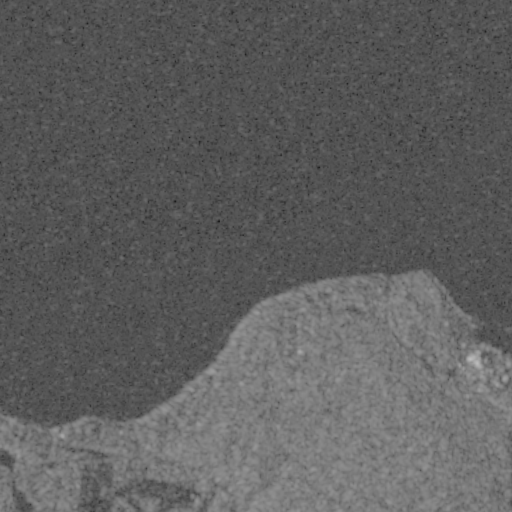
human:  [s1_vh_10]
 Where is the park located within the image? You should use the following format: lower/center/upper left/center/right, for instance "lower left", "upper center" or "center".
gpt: The park is located in the lower of the image.
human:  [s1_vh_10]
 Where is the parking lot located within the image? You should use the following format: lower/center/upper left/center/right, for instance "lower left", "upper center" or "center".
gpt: The parking lot is located in the lower left of the image.
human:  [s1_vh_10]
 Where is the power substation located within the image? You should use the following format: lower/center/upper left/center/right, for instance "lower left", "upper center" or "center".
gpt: The power substation is located in the lower right of the image.
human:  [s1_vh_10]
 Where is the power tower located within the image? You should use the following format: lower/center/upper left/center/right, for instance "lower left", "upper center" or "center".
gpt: The power tower is located in the lower right of the image.
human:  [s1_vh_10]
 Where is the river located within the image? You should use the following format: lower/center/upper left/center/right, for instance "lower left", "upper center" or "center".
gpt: The river is located in the lower left of the image.
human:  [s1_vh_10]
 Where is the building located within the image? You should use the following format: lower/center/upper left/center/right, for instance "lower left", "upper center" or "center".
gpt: There is no building in the image.

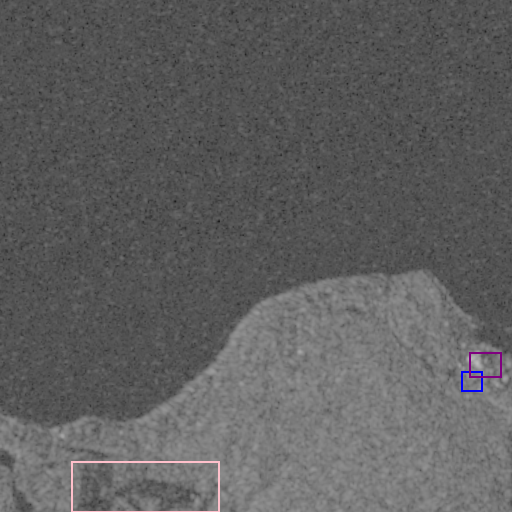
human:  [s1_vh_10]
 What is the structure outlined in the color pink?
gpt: The structure outlined in pink is a park.
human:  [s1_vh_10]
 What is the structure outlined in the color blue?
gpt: The structure outlined in blue is a power substation.
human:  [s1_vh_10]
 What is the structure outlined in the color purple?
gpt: The structure outlined in purple is a building.
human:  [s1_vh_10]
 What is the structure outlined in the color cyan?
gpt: There is no cyan outline.